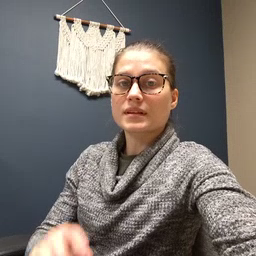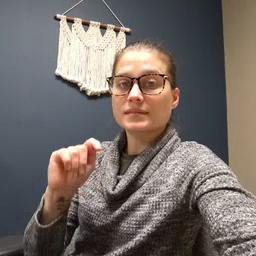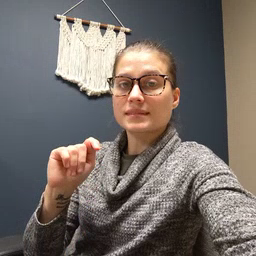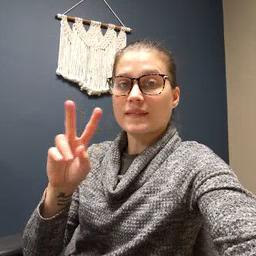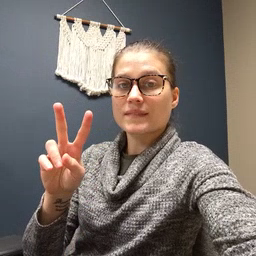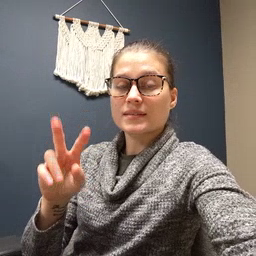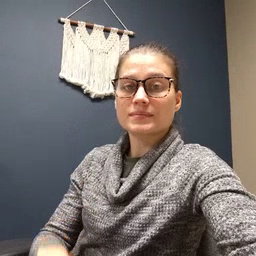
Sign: TV